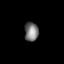
Tissue: lung
Cell type: Epithelial cells
Senescence score: 0.5412
Nuclear area (px): 258
Mean DAPI intensity: 120.411